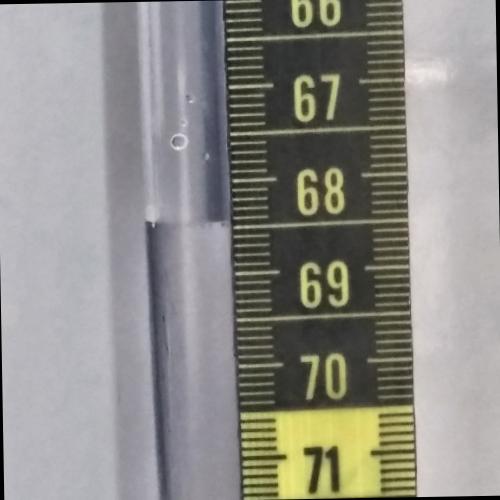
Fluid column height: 68.4 cm